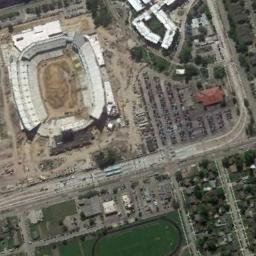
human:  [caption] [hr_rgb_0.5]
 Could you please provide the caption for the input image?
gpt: There are many buildings beside the stadium .

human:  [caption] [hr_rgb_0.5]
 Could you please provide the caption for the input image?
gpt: The stadium is next to some trees and parking lot .

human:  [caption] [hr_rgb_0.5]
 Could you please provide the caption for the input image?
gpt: The square stadium is next to the building and parking lot, And there is a road to the lawn .

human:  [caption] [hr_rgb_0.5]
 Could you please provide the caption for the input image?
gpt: The stadium's roof has wavy white signs .

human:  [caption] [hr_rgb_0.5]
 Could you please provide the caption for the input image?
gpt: There are many cars on the parking lot beside the stadium .